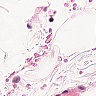
Metastatic tissue present: no